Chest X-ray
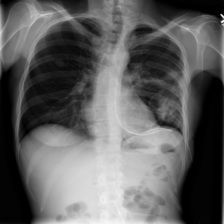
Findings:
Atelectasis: negative
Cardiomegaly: negative
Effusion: negative
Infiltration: negative
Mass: negative
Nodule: positive
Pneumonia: negative
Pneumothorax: positive
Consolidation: negative
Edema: negative
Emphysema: negative
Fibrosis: negative
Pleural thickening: negative
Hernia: negative